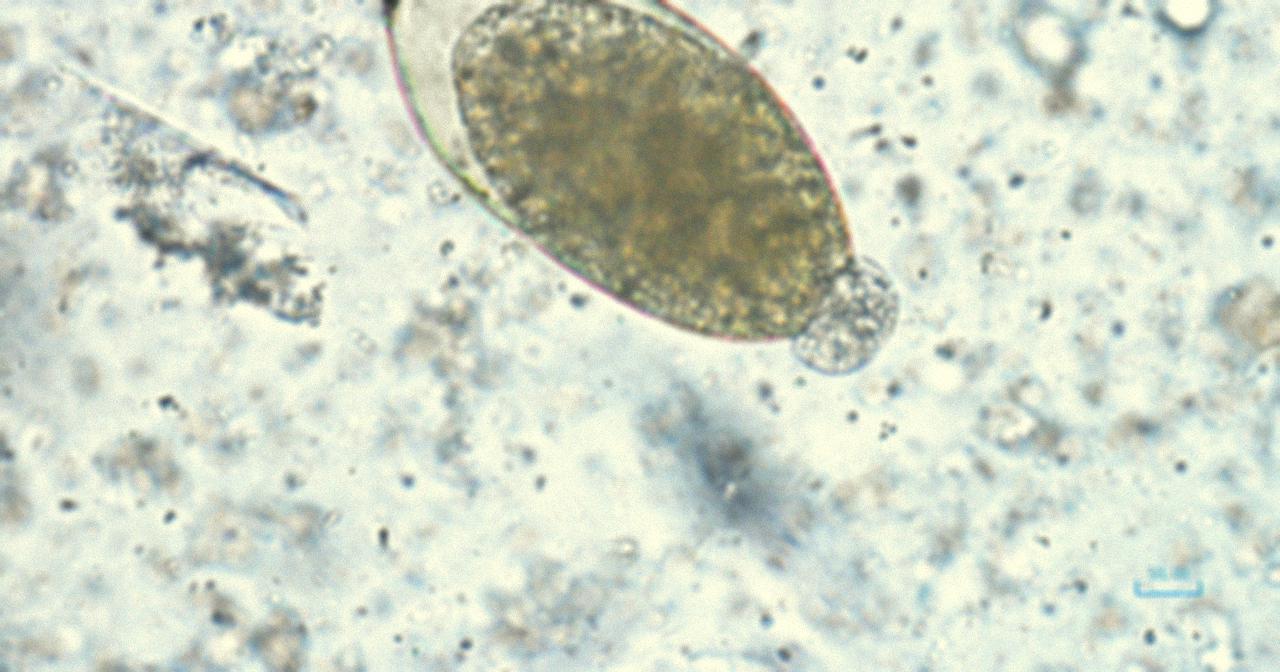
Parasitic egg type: Fasciolopsis buski